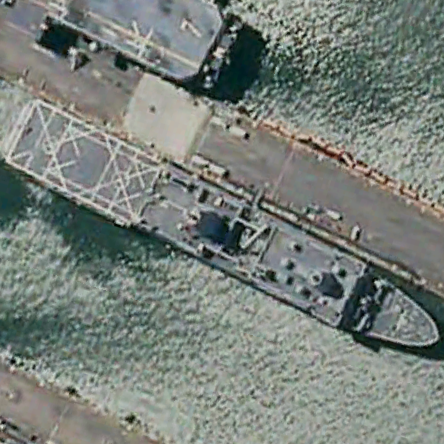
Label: combat